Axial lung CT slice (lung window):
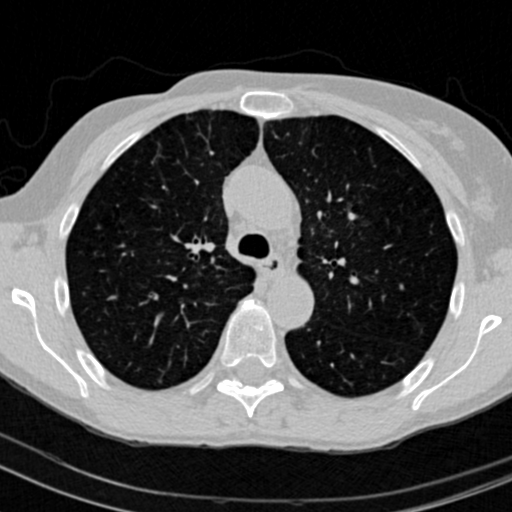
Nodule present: no